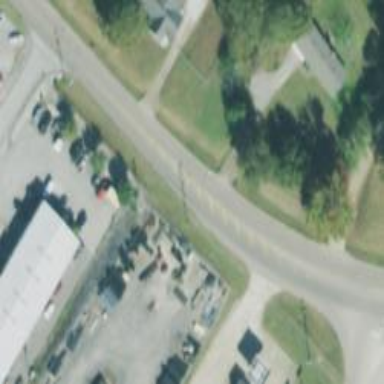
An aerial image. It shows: Tertiary road with asphalt surface.